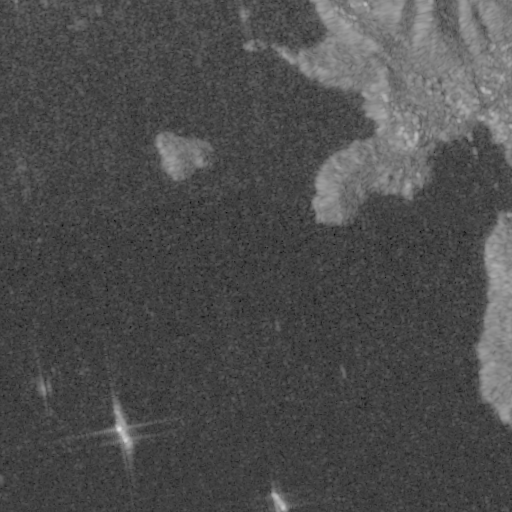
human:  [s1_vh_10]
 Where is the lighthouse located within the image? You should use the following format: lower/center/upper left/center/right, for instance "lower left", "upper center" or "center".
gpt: The lighthouse is located in the center of the image.
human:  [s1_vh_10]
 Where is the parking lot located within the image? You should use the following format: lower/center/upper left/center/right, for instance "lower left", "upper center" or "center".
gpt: The parking lot is located in the upper right of the image.
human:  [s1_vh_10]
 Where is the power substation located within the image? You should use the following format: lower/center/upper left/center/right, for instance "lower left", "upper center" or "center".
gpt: The power substation is located in the center right of the image.
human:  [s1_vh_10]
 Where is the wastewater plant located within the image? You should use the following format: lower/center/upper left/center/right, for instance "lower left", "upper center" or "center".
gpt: The wastewater plant is located in the upper right of the image.
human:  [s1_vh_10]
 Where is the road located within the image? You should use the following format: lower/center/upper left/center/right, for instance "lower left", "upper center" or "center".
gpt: There is no road in the image.

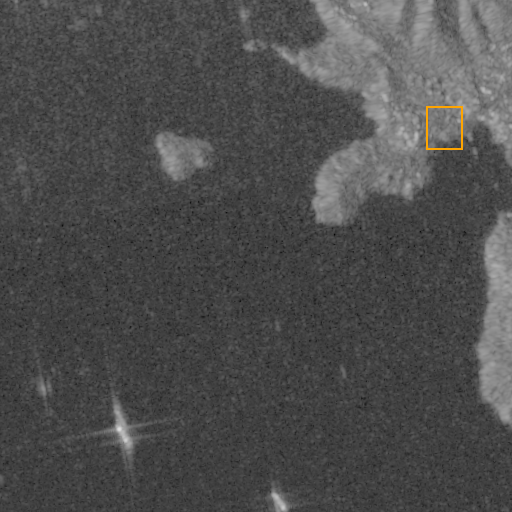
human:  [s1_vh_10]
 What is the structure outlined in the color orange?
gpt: The structure outlined in orange is a park.
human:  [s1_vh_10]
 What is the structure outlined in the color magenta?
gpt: There is no magenta outline.